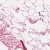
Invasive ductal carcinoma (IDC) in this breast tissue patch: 0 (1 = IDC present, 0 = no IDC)